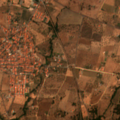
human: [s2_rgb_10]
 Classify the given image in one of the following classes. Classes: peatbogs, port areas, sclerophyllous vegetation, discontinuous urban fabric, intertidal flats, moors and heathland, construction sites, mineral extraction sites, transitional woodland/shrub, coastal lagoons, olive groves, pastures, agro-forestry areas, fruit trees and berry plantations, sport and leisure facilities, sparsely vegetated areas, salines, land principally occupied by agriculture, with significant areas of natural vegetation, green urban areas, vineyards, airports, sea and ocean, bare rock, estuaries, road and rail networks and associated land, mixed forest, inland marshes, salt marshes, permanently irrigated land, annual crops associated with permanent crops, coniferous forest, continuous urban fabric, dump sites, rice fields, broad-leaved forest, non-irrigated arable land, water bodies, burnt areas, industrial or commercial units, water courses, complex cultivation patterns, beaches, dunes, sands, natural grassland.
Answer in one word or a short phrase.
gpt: discontinuous urban fabric, olive groves, complex cultivation patterns, land principally occupied by agriculture, with significant areas of natural vegetation, broad-leaved forest